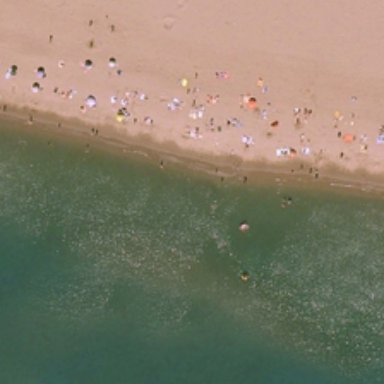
There are many people playing on the beach .